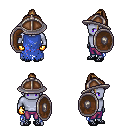
a pixel art fantasy rpg character, male body template, dark elf, purple skin, blue tattered cape, magenta pants, blonde long topknot hairstyle, chain helm, gold gloves, ghillies, shield, four views (front, back, left, right), 2x2 character sprite sheet, small pixel art, hard edges, no anti-aliasing